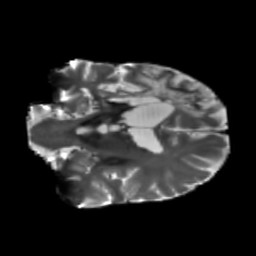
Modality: T2w
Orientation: coronal
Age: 56
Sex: male
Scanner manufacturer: siemens
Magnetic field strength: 3 T
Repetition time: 5.25 s
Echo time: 0.08 s